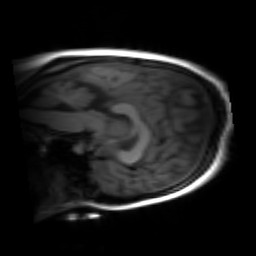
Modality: inplaneT1
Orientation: sagittal
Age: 28
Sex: female
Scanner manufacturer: siemens
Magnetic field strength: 3 T
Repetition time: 1.2 s
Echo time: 0.00251 s